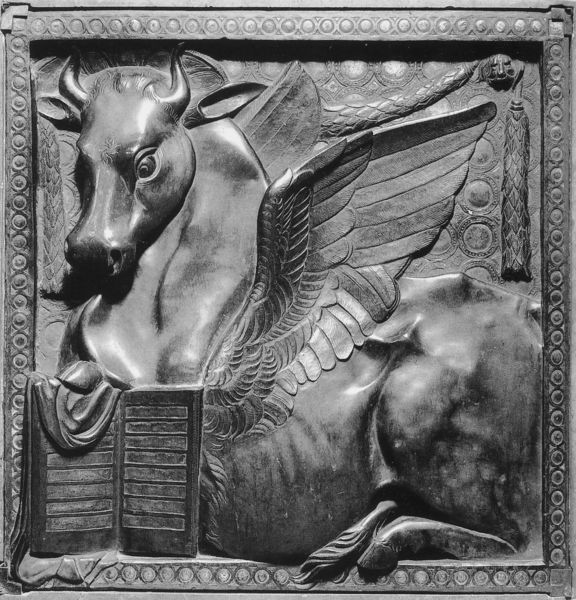
Titel: Evangelistensymbole
Künstler: Donatello
Standort: Padua, Basilica del Santo (EU - I - Venetien)
Schlagwörter: flügel, nase, ohr, symbol, tuch, ornament, alt, augen, bibel, rahmen, stein, horn, vorhang, gotik, rund, huf, hufe, schwanz, relief, italien, kuh, metall, bronze, platte, eisen, buch, portal, schnauze, nüstern, romanik, gebote, hörner, ochse, stier, relif, markus, puschel, apostel, kirchenportal, evangelist, fabeltier, lukas, matthäus, zehn gebote, flügle